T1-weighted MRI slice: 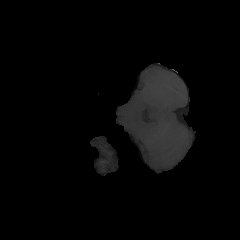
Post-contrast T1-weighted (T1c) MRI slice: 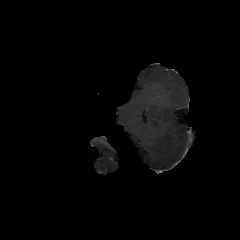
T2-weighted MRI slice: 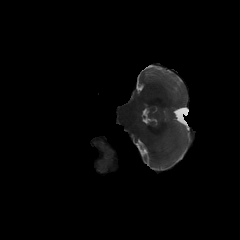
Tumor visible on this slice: no